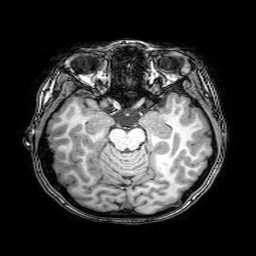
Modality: T1w
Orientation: coronal
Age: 20
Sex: female